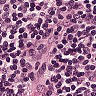
Metastatic tissue present: no